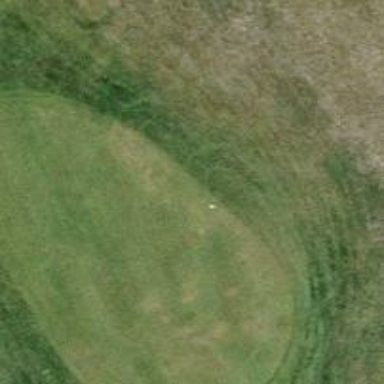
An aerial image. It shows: Golf tee.